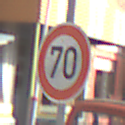
Verkehrszeichen: Geschwindigkeit70
Umgebung: Outdoor, Special
Tageszeit: MorningAfternoon
Wetter: PartlyCloudy
Licht: Natural
Jahreszeit: NotSpecified
Kontrast: HighContrast